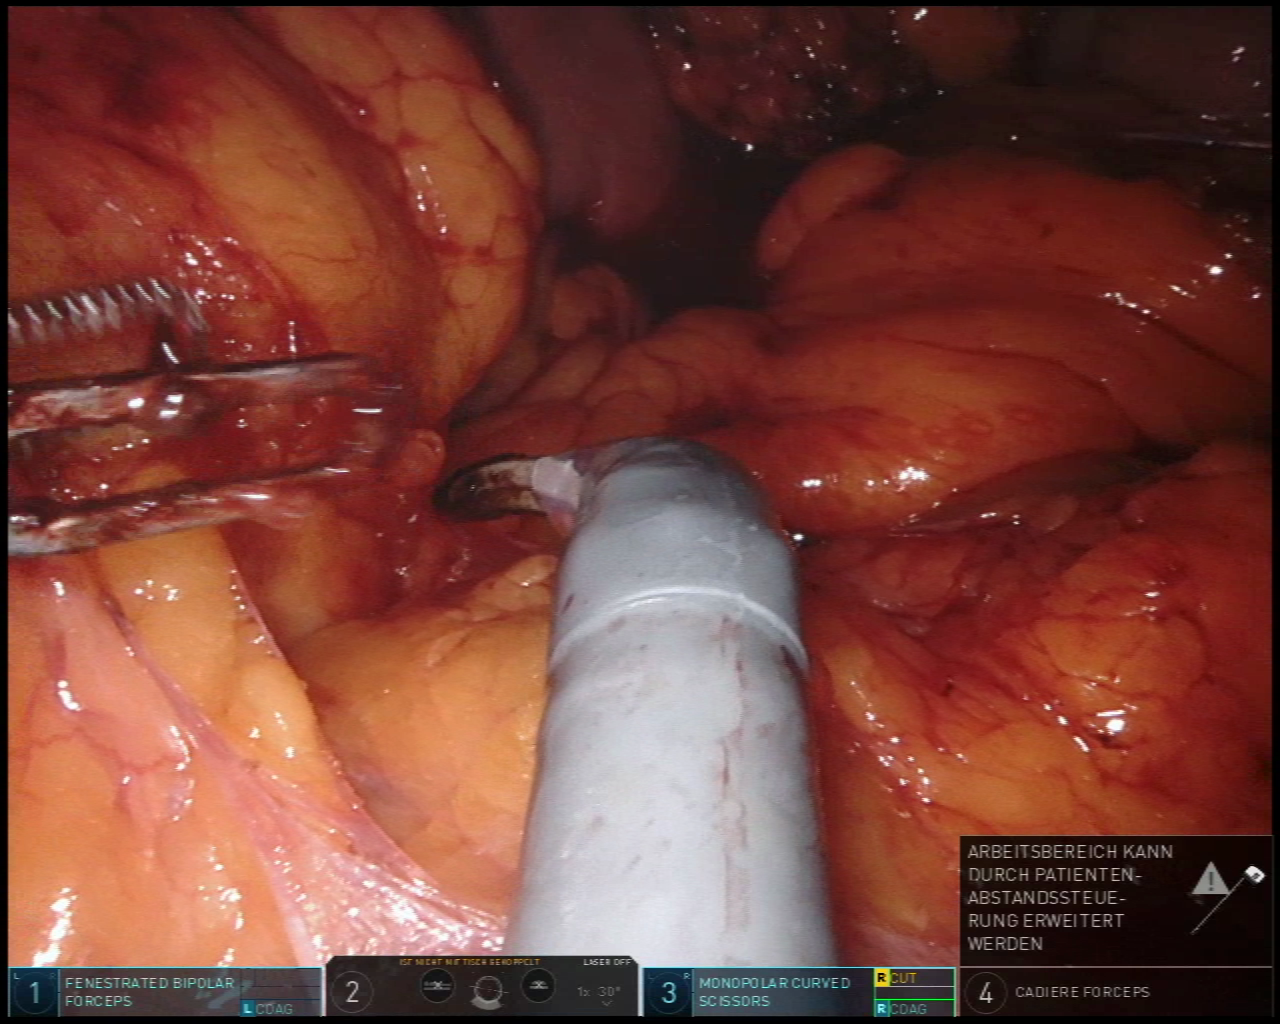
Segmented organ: stomach
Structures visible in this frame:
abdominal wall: no
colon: no
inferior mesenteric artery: no
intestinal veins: no
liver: no
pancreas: no
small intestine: no
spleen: no
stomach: yes
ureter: no
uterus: no
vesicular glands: no